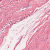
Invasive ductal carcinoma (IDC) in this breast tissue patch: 0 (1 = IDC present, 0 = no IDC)